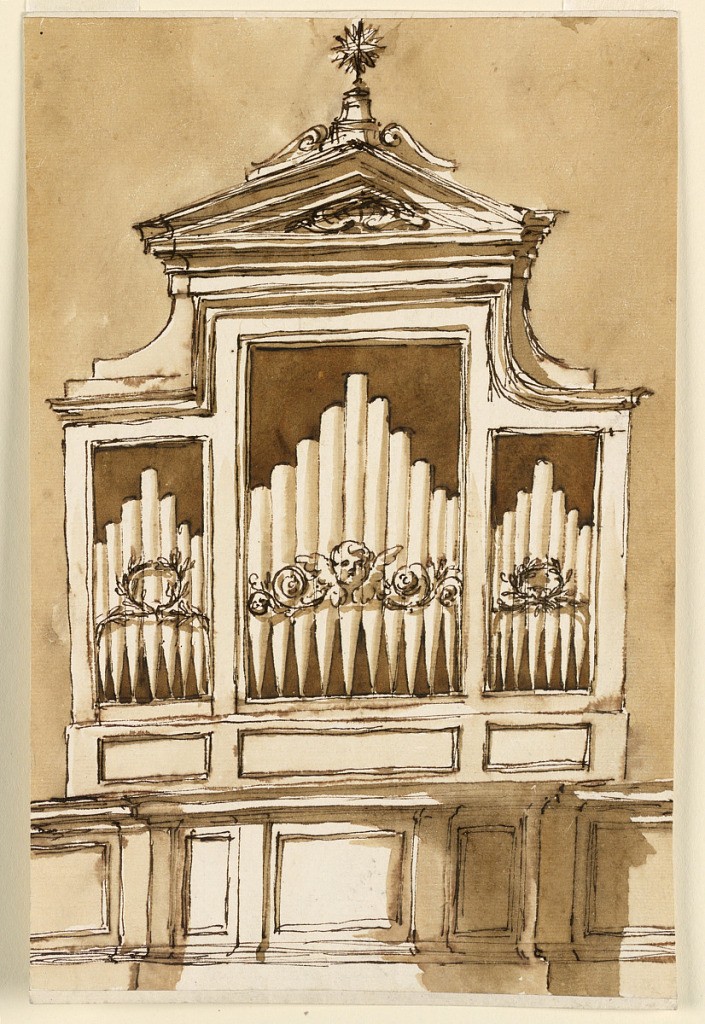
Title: Design for an Organ
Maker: Giuseppe Barberi, Italian, 1746–1809
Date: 1780-1790
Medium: Pen and brown ink, brush and brown wash on lined off-white laid paper
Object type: Drawing
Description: Below is the central part of the fencing of the loft (see 1901-39-2738). Each compartment is rectangularly framed. Above the central one is a triangular pediment, with a shelf inside and a star on top. In front of the pipes is in the central compartment a variation of the corresponding motif in 1901-39-2784, without festoons. In the lateral ones two branches crossed to form a wreath. The wall is colored.